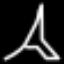
Label: The Eiffel Tower